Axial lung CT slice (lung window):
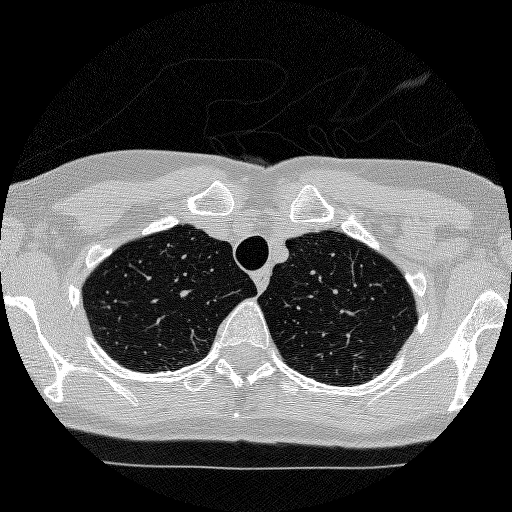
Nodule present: no